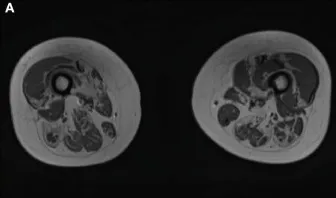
Magnetic resonance imaging (MRI) images of the patient. Muscle MRI shows the geographic distribution of muscular fatty infiltration. The predominantly affected muscles included the quadriceps femoris and posterior compartment in the thighs.
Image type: radiology (mri)